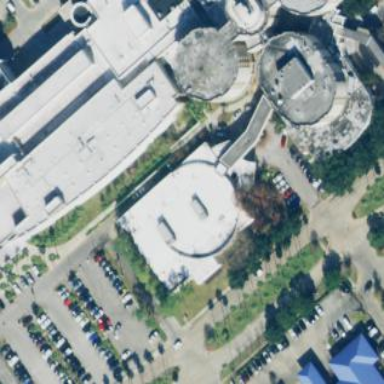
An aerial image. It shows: Hospital building.